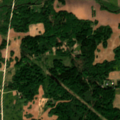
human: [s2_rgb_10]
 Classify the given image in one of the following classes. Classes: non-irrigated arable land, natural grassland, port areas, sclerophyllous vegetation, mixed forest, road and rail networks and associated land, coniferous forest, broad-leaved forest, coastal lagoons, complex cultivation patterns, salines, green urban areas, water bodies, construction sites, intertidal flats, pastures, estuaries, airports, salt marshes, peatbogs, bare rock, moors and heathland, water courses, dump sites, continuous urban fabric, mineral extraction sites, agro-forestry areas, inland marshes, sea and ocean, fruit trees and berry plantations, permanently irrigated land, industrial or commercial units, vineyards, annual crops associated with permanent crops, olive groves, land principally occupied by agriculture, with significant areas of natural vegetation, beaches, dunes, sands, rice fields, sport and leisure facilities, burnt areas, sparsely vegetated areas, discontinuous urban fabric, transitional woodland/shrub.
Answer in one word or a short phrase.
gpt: non-irrigated arable land, complex cultivation patterns, land principally occupied by agriculture, with significant areas of natural vegetation, broad-leaved forest